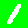
Digit: 1